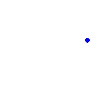
Particle: pion